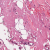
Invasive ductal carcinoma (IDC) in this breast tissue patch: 0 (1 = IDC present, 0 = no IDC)